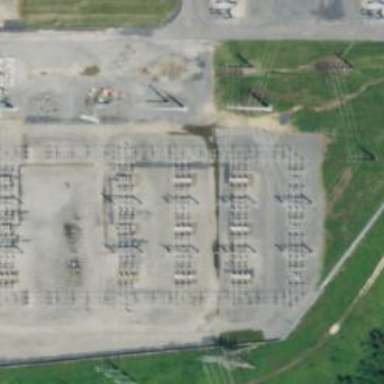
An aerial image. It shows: Switch used for power control.